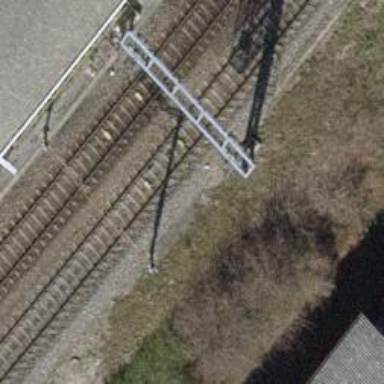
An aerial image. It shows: Railway signal.